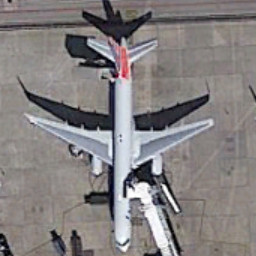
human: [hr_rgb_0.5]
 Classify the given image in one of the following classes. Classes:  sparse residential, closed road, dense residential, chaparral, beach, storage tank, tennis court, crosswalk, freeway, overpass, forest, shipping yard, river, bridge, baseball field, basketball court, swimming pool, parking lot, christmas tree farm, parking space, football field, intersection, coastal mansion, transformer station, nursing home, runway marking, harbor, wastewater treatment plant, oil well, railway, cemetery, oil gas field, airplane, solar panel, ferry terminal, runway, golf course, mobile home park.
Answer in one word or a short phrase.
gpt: airplane